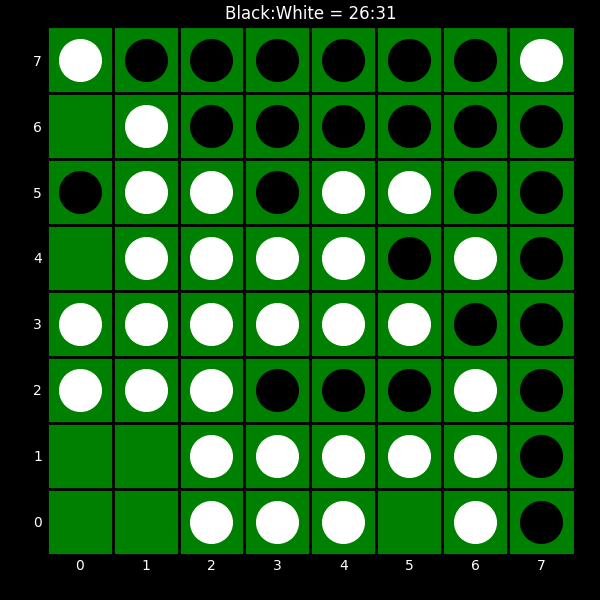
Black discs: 26
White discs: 31